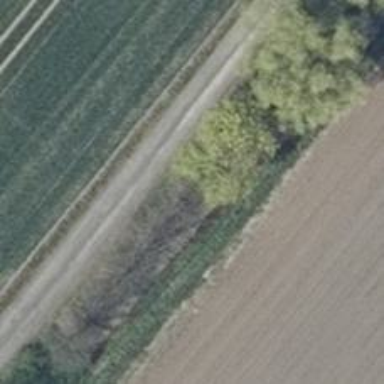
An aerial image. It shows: Row of deciduous broadleaved trees.